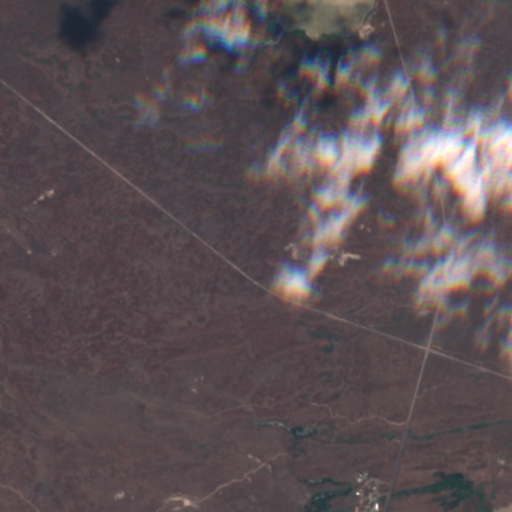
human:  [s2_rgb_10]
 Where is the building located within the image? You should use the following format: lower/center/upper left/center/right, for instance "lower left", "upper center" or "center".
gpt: The building is located in the lower right of the image.
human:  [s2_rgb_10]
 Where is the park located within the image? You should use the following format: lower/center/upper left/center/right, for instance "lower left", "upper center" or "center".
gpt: There is no park in the image.